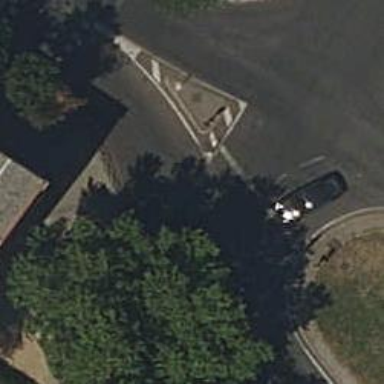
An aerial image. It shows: Tertiary road leading to roundabout junction.